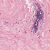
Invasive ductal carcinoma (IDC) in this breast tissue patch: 0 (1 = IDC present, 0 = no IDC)